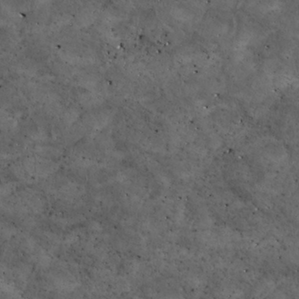
Label: non_frost